Question: I have a grid of cells in Google Sheets:
A1 displays the quantity of product code in B1, then C1 displays the quantity of the product code in D1, it then repeats on the next row for the next customer and so forth.
I am attempting to summarize all of this area at once at the bottom, using some kind of 'COUNT' formula, but haven't been able to figure out how yet.

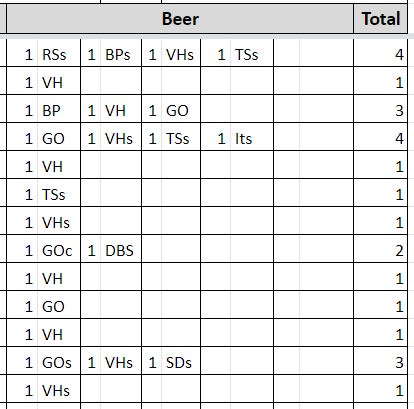
Answer: '''
=QUERY({A:B;C:D},
"select Col2, sum(Col1)
where Col1 is not null
group by Col2
label sum(Col1)'Sumary', Col2'Item'")
'''
<URL>